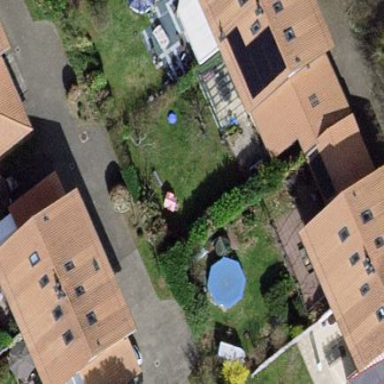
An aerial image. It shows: Garden surrounded by fence.